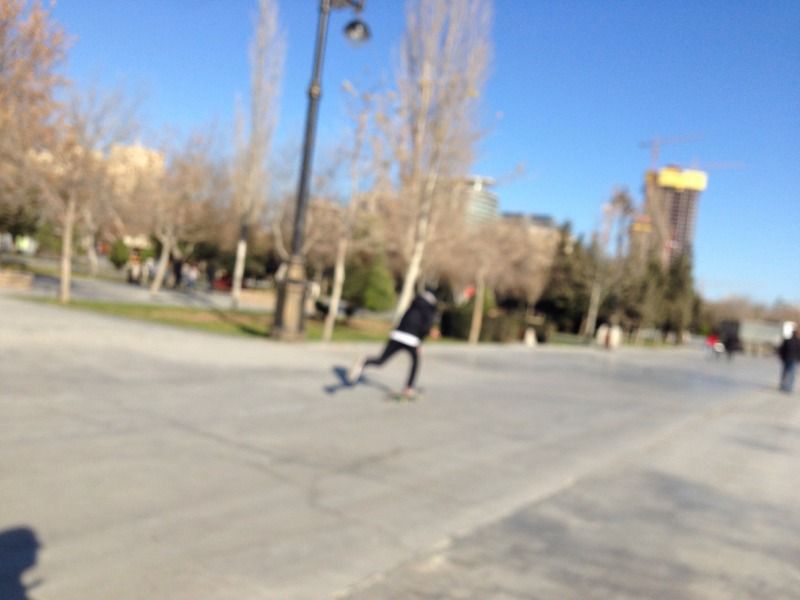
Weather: clear
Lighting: day
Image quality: slightly poor
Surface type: walking surface
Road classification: footway
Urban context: urban centre
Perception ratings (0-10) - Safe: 7.2, Lively: 7.81, Beautiful: 5.12, Boring: 6.33, Depressing: 1.23, Wealthy: 3.81